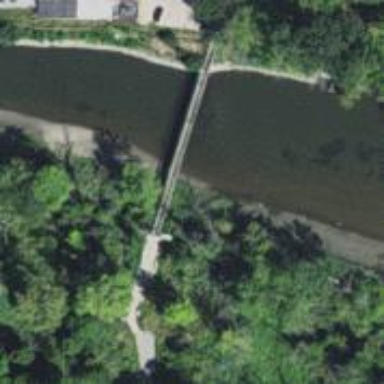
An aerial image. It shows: Suspension bridge for cyclists on cycleway.